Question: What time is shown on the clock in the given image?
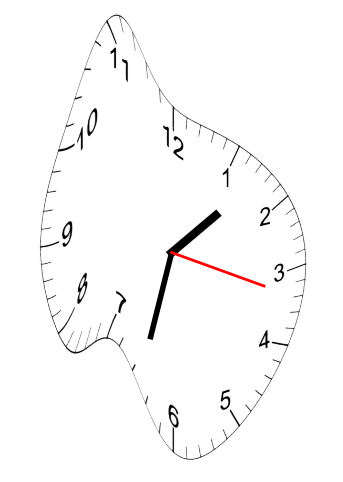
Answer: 01:32:17